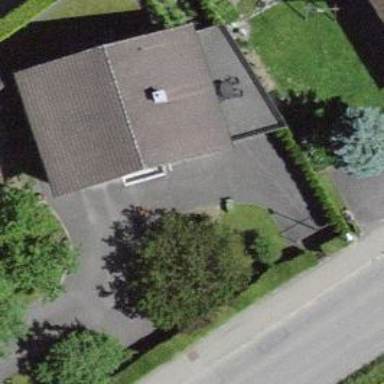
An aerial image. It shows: Residential building.